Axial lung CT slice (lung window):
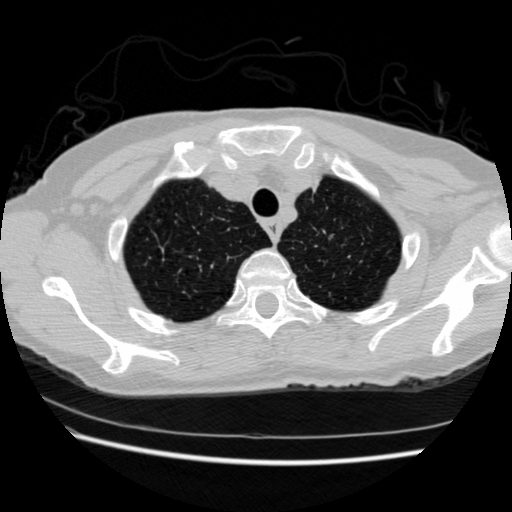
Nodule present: no